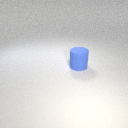
large blue rubber cylinder